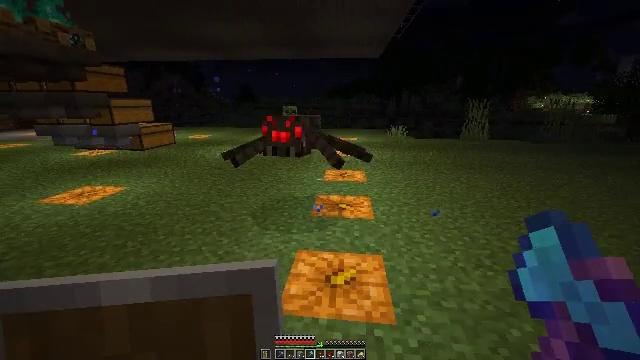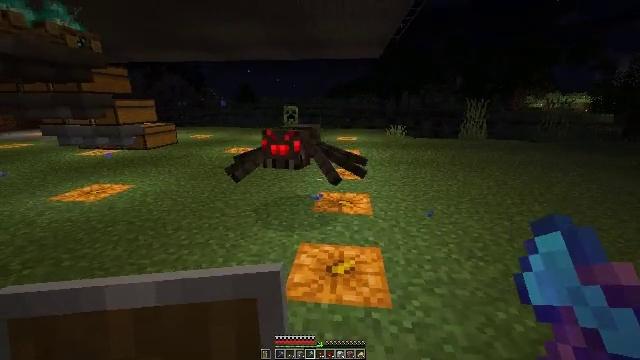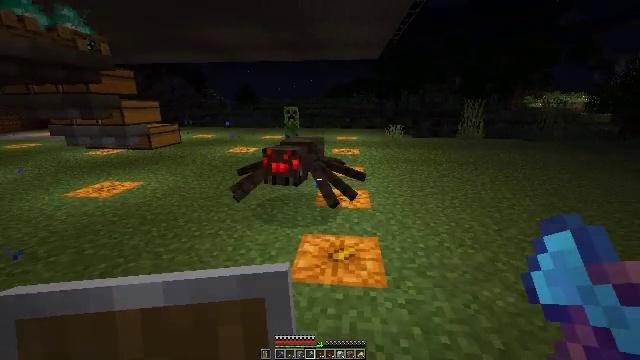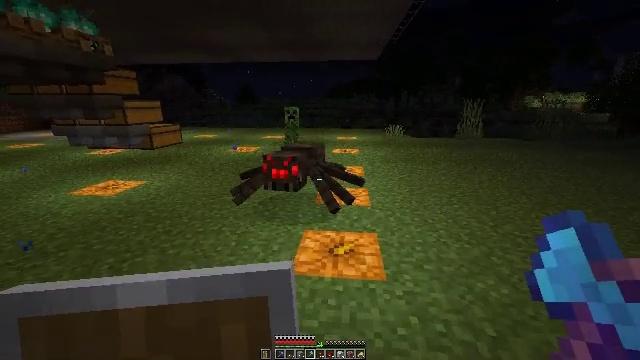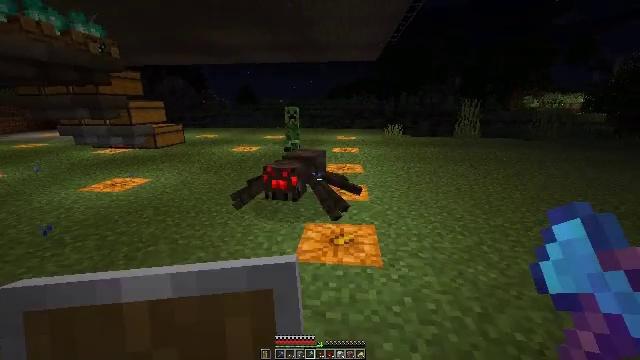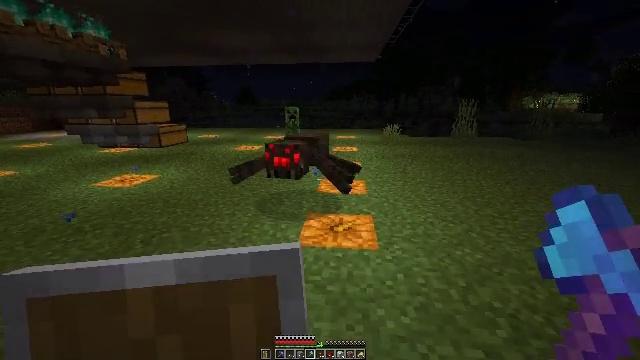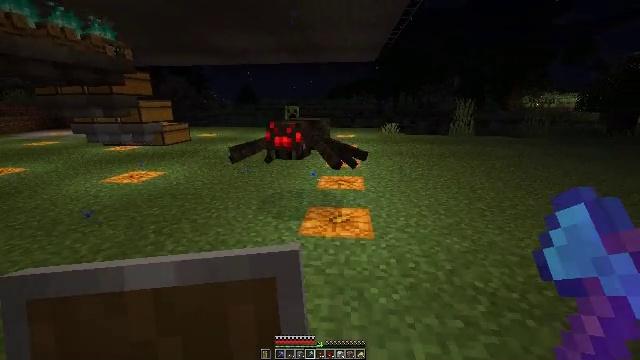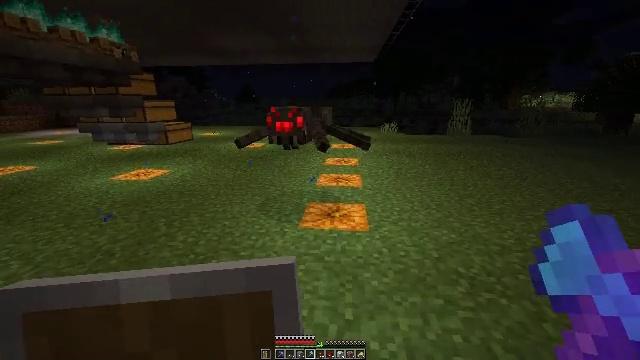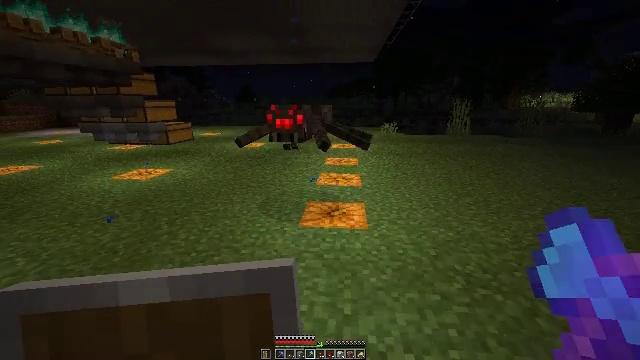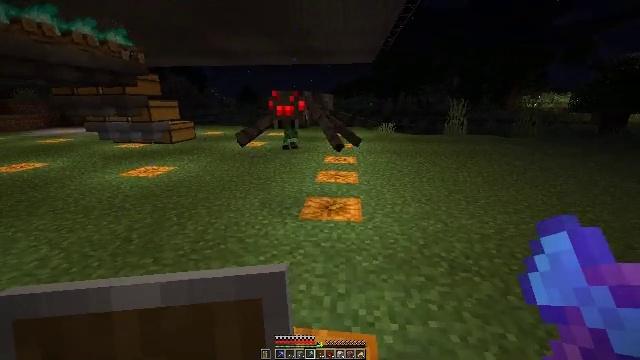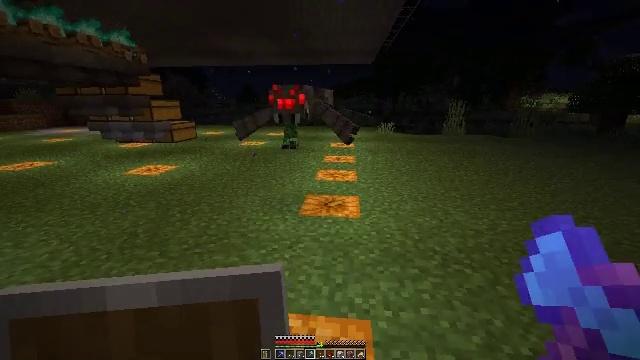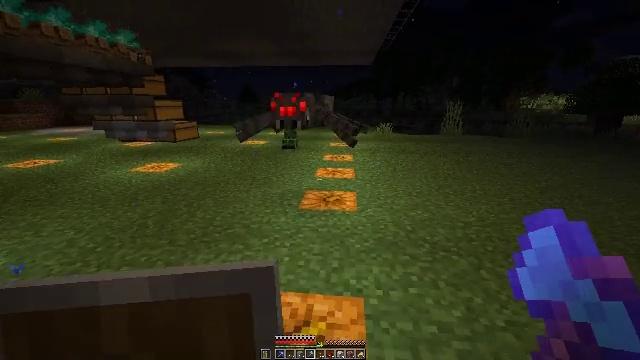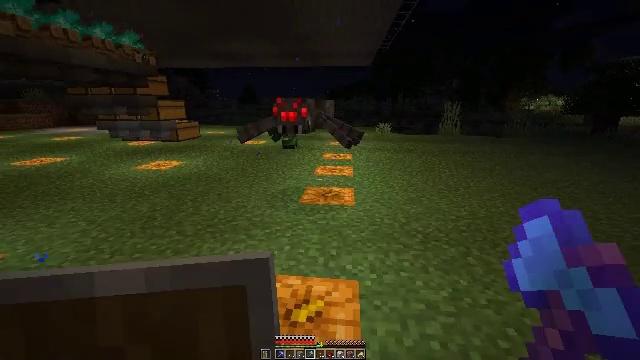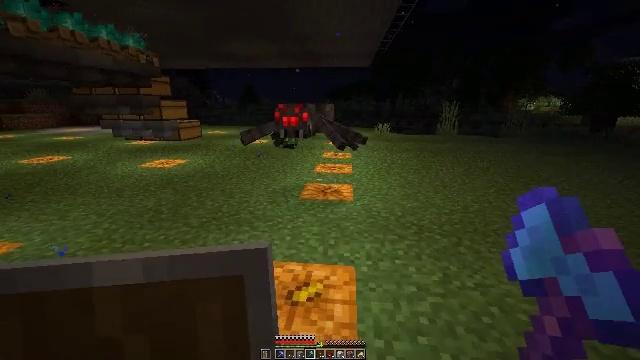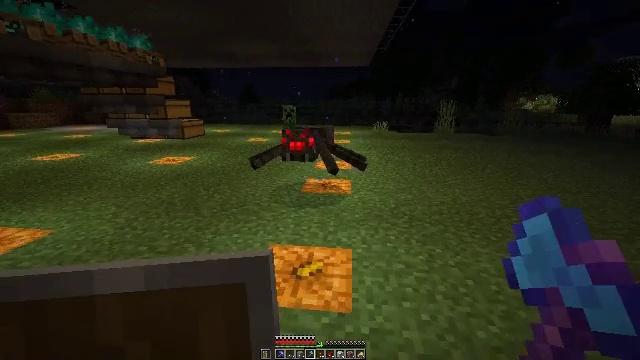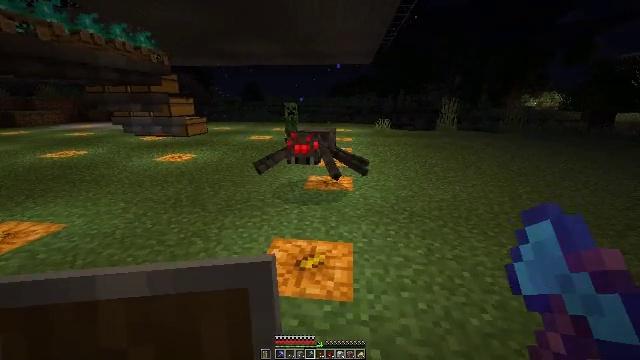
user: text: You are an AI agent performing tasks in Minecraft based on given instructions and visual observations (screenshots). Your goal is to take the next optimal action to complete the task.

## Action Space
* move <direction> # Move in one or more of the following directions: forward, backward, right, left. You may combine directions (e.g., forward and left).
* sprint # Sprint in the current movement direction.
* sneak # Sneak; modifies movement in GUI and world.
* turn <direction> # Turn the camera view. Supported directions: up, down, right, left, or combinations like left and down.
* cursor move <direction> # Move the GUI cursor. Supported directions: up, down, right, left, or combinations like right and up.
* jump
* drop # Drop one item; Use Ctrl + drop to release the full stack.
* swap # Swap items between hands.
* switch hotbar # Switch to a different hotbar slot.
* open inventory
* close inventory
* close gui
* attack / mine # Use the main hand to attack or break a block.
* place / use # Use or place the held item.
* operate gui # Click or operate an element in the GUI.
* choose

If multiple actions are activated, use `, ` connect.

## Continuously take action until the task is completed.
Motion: motion action
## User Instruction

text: Combat the spider.
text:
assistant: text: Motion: move back
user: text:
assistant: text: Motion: move back
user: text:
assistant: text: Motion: move back
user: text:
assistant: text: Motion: move back
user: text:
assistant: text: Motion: move back
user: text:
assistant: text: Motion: move back
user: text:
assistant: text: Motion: move back
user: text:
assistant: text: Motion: move back
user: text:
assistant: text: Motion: move back
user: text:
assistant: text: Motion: move back
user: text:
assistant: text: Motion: move back
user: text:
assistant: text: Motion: move back
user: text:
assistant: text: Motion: move back
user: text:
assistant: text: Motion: move back
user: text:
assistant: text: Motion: move back
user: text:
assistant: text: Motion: no_op
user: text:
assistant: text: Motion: move forward
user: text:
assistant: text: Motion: move forward
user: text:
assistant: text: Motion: move forward, turn left
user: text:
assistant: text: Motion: move forward, turn down
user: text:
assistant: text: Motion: no_op
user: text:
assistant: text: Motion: no_op
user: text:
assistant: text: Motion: no_op
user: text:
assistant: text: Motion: no_op
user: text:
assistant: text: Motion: no_op
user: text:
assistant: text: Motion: no_op
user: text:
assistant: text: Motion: attack / mine
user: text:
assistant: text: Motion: attack / mine
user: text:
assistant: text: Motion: attack / mine
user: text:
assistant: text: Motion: move back